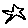
Label: star